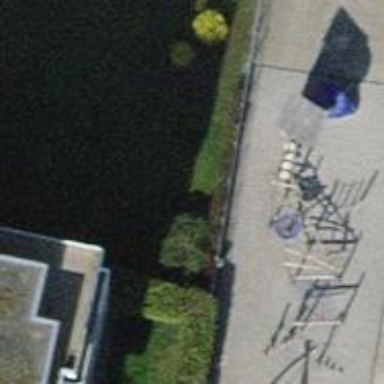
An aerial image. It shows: Playground area for leisure land.